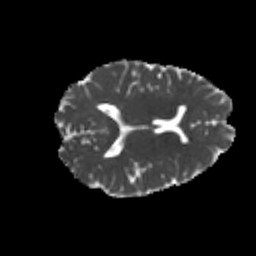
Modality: MD
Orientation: axial
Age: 24
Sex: female
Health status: healthy
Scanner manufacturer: philips
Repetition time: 7.389 s
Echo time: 0.08599 s